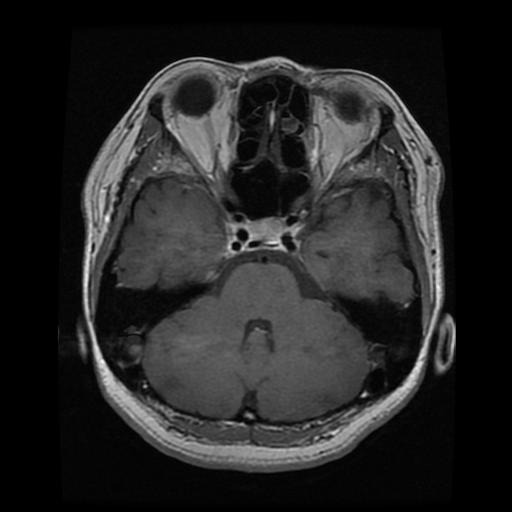
Label: pituitary